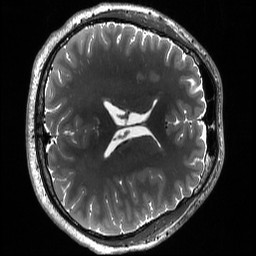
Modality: T2w
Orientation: axial
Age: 23
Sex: male